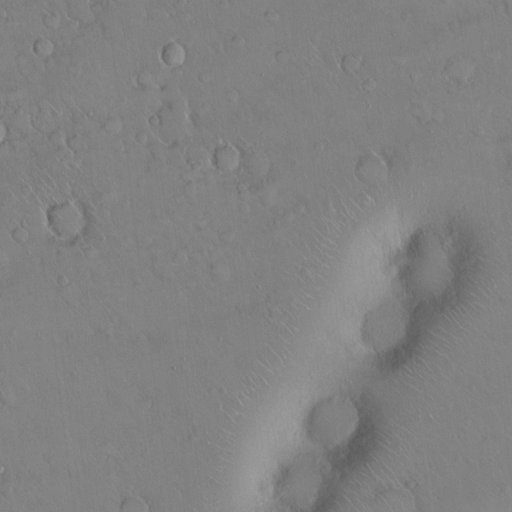
Objects detected: cone